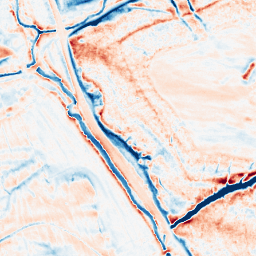
Category: classical
Decomposition family: gaussian_anisotropic
Decomposition parameters: sigma_x: 2
sigma_y: 5
Upsampling method: linear_exact
Upsampling parameters: scale: 4
Upsampling scale: 4